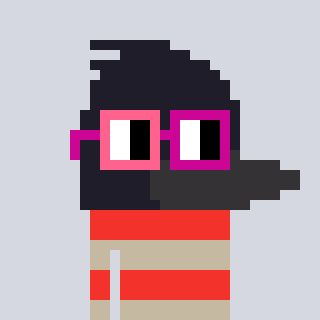
a pixel art character with square pink and red glasses, a raven-shaped head and a bege-colored body on a cool background